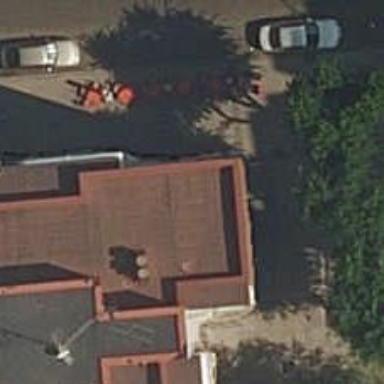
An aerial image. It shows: Restaurant.